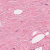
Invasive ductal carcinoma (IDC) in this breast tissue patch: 0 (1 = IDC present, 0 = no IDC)